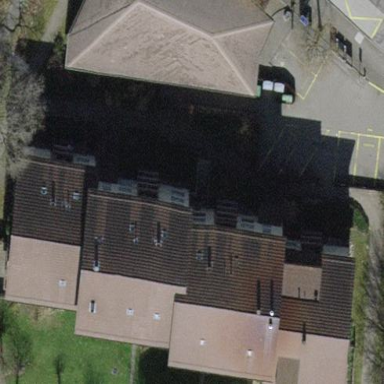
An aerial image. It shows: Gabled roof building with tile roofing. It consists of apartments.